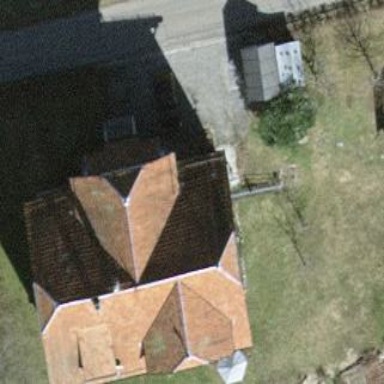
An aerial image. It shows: Simple and straightforward house.